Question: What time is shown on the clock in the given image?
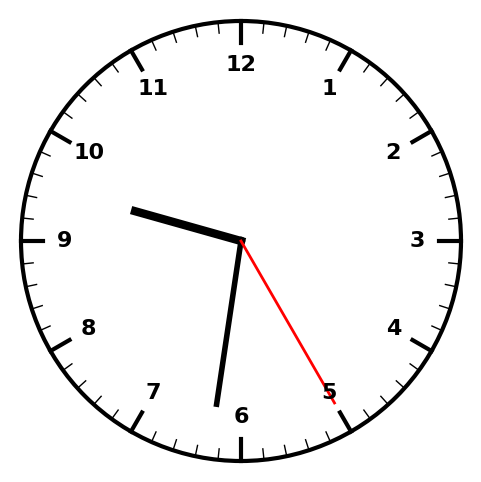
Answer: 09:31:25